Field crop: tomato
Growth stage: 1
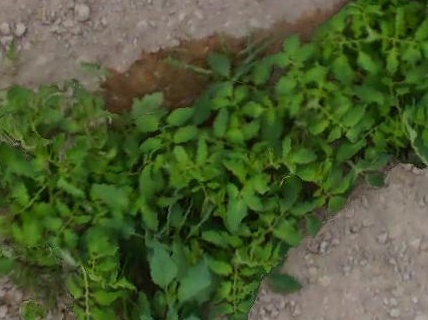
Species: tomato